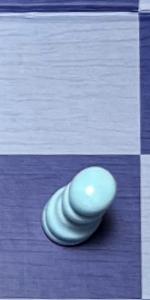
Label: Pawn_White